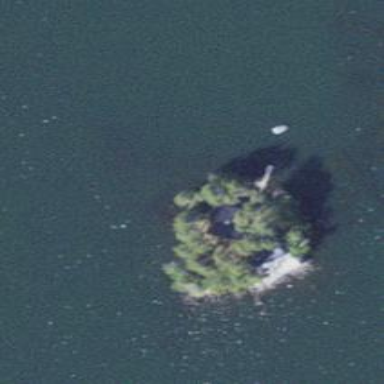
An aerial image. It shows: Islet.